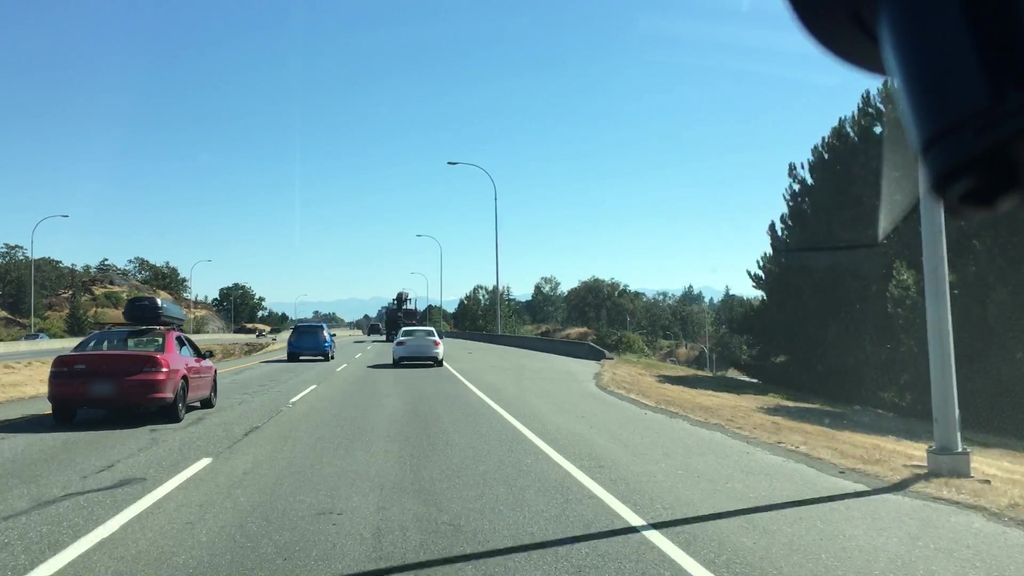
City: victoria